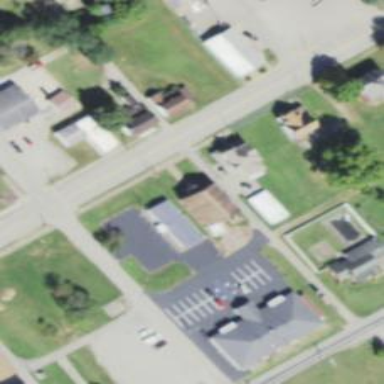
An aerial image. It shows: Alley classified as service road.